Question: I am trying to retrieve two 1-bit values (i.e. their previous values) after the system starts up OR write to it during the normal operation if cirumstances change. When I say "System starts up" I want to make it clear that this is a subsystem that sits inside a very big system.
THe idea is that if I disconnect this subsystem, the rest of the system is unaffected. I will preserve two 1-bit values based on their last known state. On a startup of the subsystem again, based on my processing, those 1-bit values will either be preserved or overwritten by new values. For confidential reasons, I cannot get into deeper than I already have.
Attached is the SIMULINK diagram of the part of the subsystem that does this memory read/write . I believe that this will work. However, I am not entirely sure. Could anyone think of a better way of doing it? I know that an obvious answer will be to say "Try to save and load from workspace" but I have a specficiation that only allows loading from Flash/E2PROM. Unfortunately, I don't know anything in SIMULINK that will do it. If anyone knows something different, I am quite happy to be educated fully :)

Thanks.
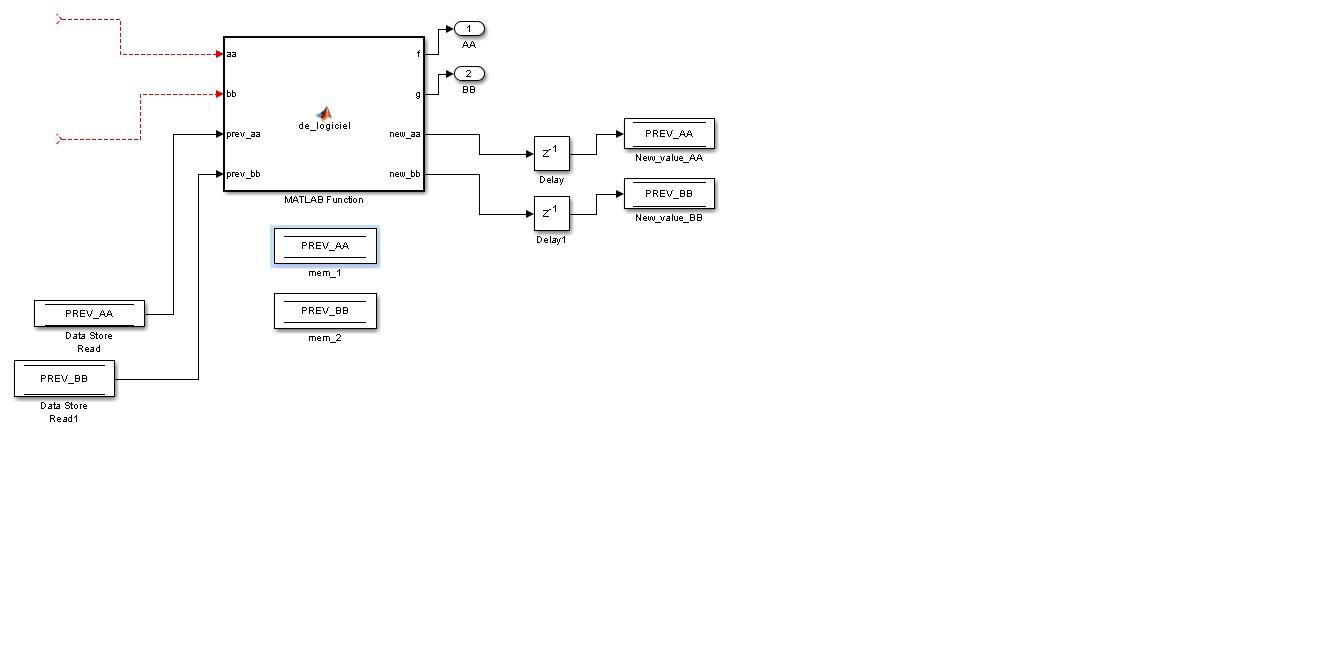
Answer: You basically need a memory. There are possibly multiple ways of doing this.
1. Delay is a memory. You can set its initial conditions for start up values. You can either put the Delay inside an enabled sub-system to write new values or you can use a mux to write new value or previous value from output of delay.
2. You can use a MATLAB Function block and declare a persistent variable in it. You can initialize this inside a check for "is empty(persistent_var_name)" and then read or write into it.
One more way is how the original question implements it using "Data Store".